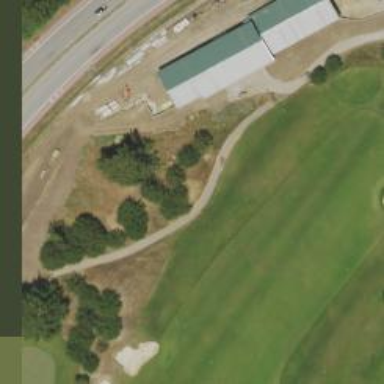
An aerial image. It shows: Footway that serves as golf path.